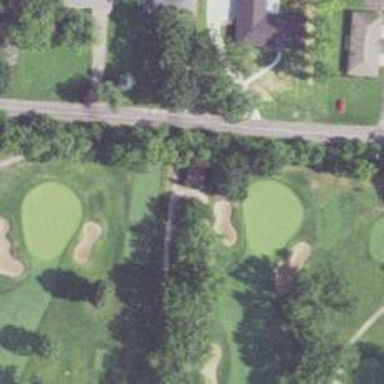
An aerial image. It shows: Pathway for golfing.